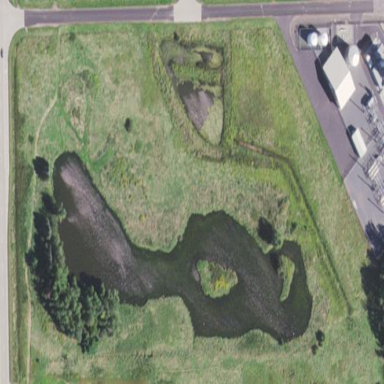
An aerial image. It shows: Marshy wetland area.